Interaction volume radius: 10 \u00c5
Interaction volume height: 15 \u00c5
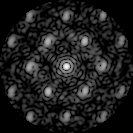
Disorder parameter: 0.4216